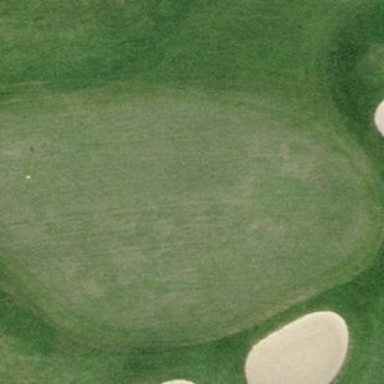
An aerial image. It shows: Golf green.